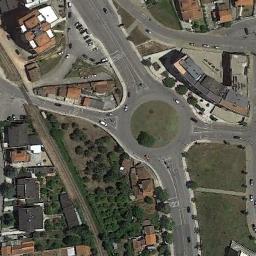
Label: roundabout